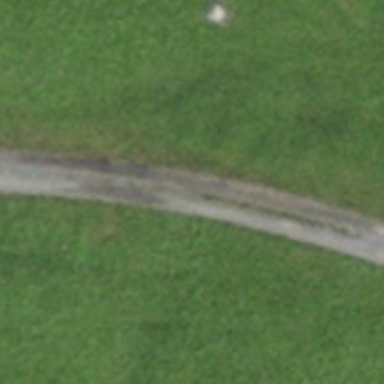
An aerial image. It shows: Grass track with grade5 track type.